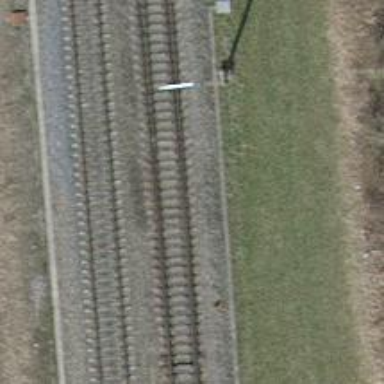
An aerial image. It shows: Single railway track with electrification through contact line.